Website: walmart
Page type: account-selection
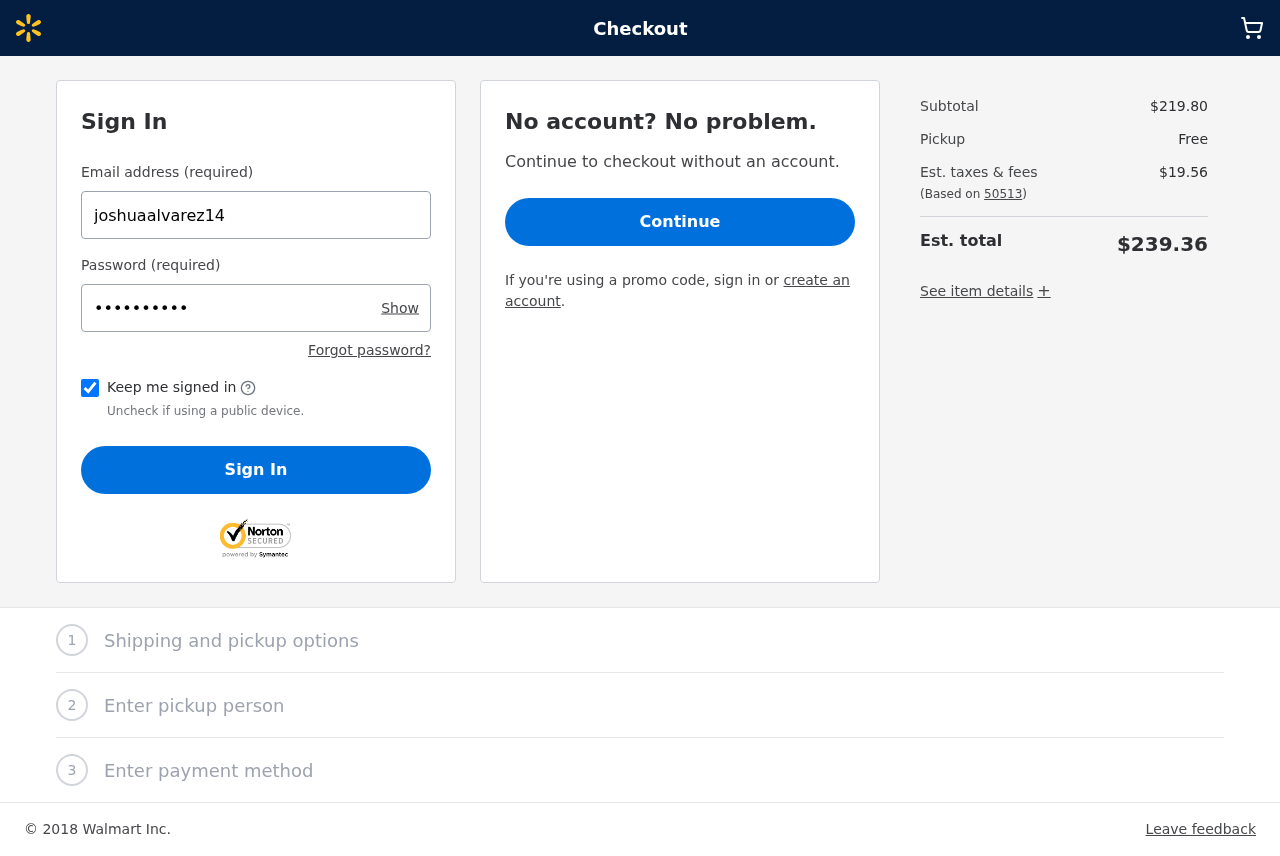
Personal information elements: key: PII_LOGIN_USERNAME
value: joshuaalvarez14
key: PII_POSTCODE
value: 50513
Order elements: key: ORDER_SUBTOTAL
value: $219.80
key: ORDER_TAX
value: $19.56
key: ORDER_TOTAL
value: $239.36